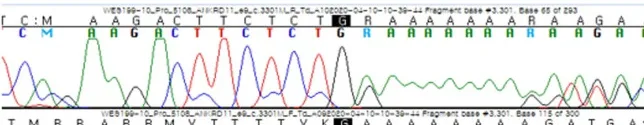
(B) Electropherograms of the patient 2. A heterozygous single base pair duplication at position 3301 (c.3301 dup) in the ANKRD11 gene.
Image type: pathology (immunostaining)